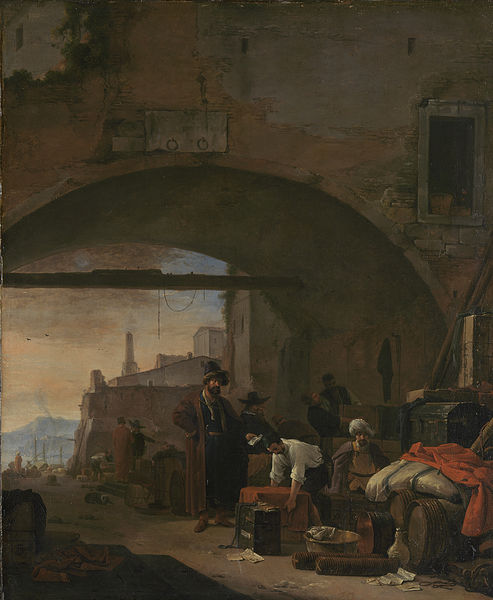
Titel: Levantijnse haven
Künstler: Thomas Wijck
Standort: Amsterdam
Institution: Rijksmuseum
Schlagwörter: blau, gemälde, himmel, mann, menschen, stadt, abend, braun, bunt, fenster, hut, männer, orange, straße, rot, tuch, bart, flasche, mütze, diener, schüssel, stehen, tragen, bild, brücke, tücher, händler, arbeit, farbig, papier, bogen, kisten, venedig, abends, arbeiten, gepäck, sonnenuntergang, hof, tor, innenhof, kran, knien, fass, fässer, einrichtung, turban, scheiße, penner